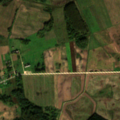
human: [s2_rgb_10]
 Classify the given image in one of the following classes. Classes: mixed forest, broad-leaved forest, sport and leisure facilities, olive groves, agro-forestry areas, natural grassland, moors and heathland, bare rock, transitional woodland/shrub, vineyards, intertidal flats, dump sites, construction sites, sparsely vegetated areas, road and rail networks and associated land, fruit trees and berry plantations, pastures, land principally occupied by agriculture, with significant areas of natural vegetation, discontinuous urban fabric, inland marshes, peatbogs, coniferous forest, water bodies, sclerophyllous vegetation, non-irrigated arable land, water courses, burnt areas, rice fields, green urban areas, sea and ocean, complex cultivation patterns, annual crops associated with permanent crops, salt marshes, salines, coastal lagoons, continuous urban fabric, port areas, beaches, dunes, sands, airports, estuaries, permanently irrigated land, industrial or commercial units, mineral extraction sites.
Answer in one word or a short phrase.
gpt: non-irrigated arable land, complex cultivation patterns, land principally occupied by agriculture, with significant areas of natural vegetation, broad-leaved forest, mixed forest